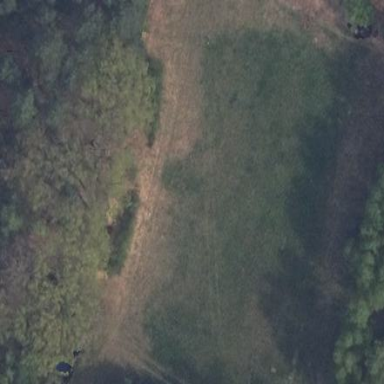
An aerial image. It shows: Open area covered with grass.